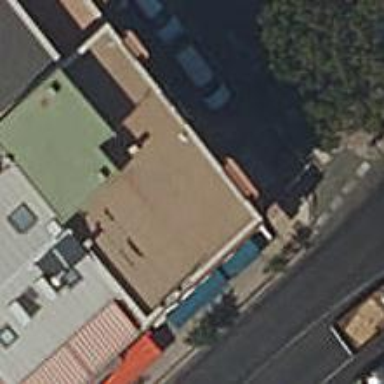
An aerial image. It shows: Convenience shop.